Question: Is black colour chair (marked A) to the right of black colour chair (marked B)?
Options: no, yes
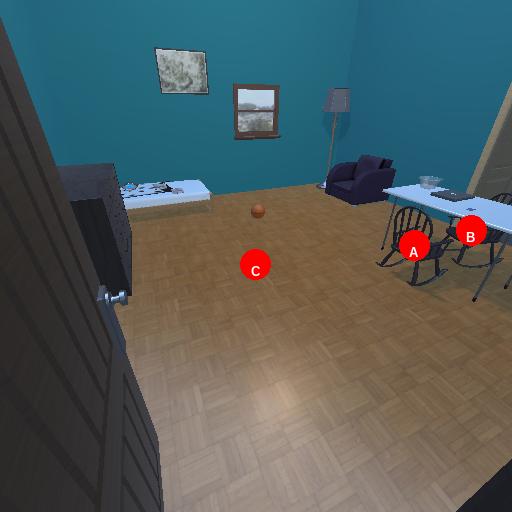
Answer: no